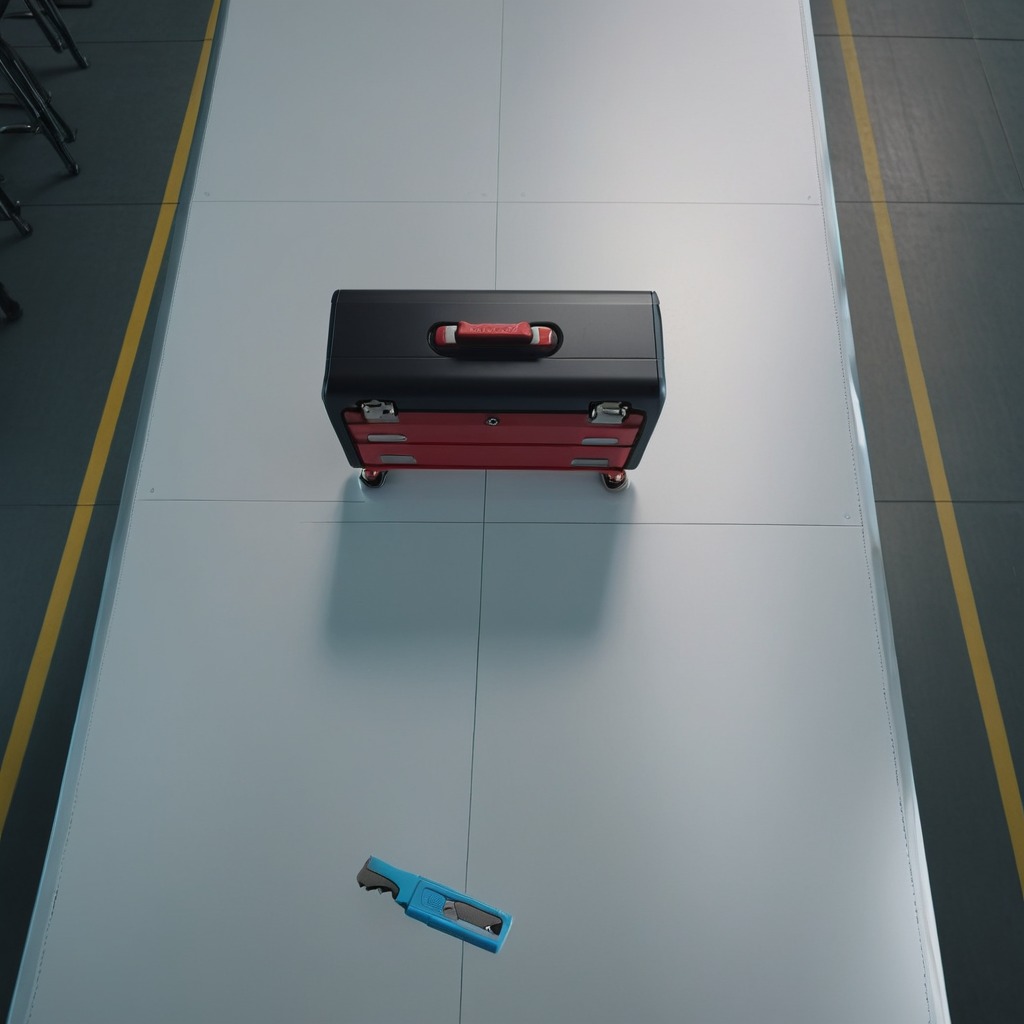
A utility knife lies on the toolbox surface in an airplane hangar workshop 8K.